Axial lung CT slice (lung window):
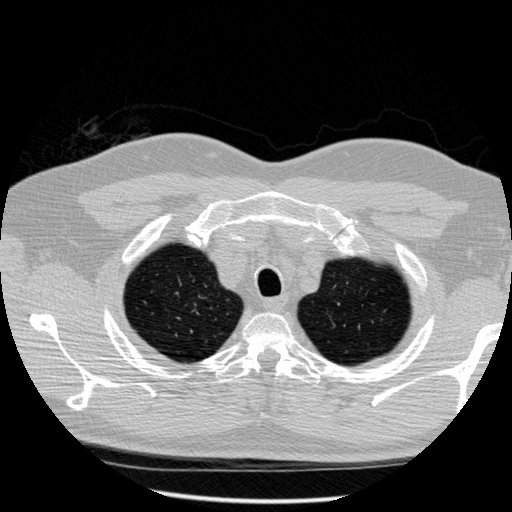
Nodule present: no